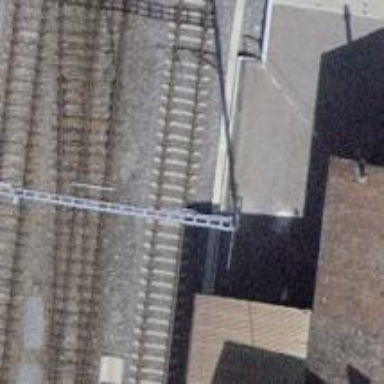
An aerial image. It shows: Railway track with contact lines for electrification.